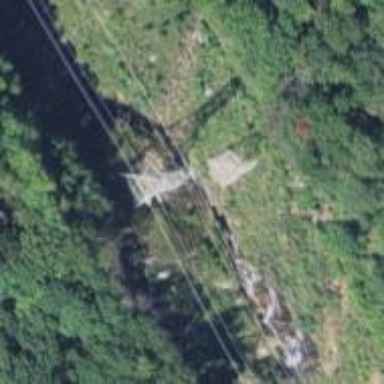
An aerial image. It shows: Lattice structure tower.